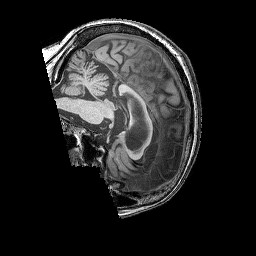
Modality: T1w
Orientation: sagittal
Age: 63
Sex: female
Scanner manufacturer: siemens
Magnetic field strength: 3 T
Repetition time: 2.25 s
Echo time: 0.00411 s